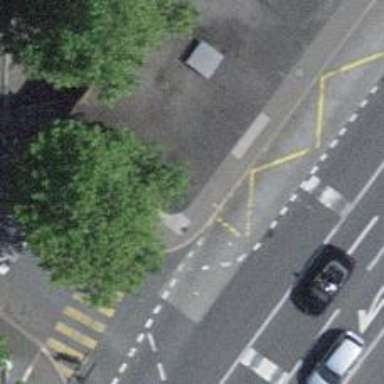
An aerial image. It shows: Post box is visible.